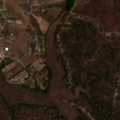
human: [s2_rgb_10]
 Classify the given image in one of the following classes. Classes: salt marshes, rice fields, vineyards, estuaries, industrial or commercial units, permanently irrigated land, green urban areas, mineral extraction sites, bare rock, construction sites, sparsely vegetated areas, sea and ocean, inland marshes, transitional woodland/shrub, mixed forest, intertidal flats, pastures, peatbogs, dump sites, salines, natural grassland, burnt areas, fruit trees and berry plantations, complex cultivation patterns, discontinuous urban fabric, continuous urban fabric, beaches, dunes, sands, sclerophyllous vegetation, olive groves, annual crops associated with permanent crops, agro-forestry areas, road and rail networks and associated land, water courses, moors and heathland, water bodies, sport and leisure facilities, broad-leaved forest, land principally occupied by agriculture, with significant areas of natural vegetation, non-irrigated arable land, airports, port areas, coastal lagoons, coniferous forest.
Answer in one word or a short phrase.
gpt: permanently irrigated land, complex cultivation patterns, mixed forest, natural grassland, transitional woodland/shrub